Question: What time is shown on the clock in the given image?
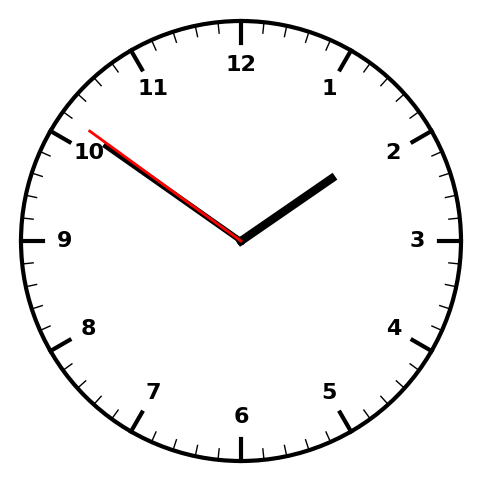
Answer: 01:50:51